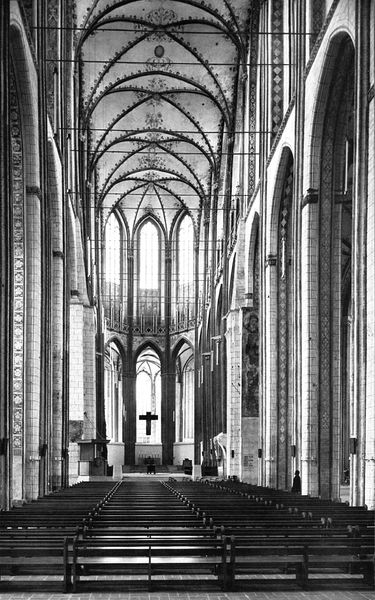
Titel: St. Marien in Lübeck
Standort: Lübeck, St. Marien (EU - D - Schleswig-Holstein)
Schlagwörter: dunkel, weiß, fenster, hell, holz, schwarz, säulen, barock, mensch, stein, bild, kirche, boden, decke, gotik, rund, schiff, bogen, bank, kuppel, spitz, foto, fotografie, bögen, höhe, kreuz, dom, altar, bänke, basilika, femster